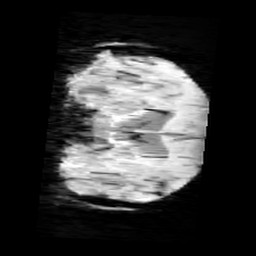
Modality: minIP
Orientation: coronal
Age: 11
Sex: male
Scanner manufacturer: siemens
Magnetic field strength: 3 T
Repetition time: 0.027 s
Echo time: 0.02 s